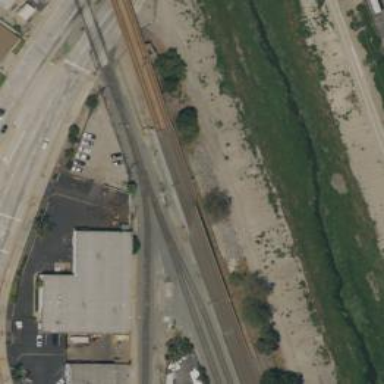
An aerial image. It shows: Viaduct bridge for light rail railway system with electrified contact lines.